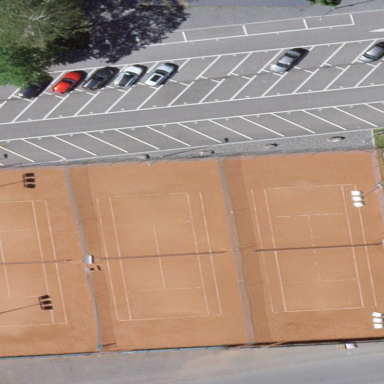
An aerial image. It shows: Tennis court on pitch.